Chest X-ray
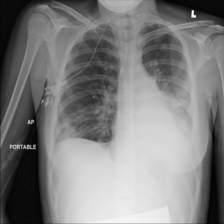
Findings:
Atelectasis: negative
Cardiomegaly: negative
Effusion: positive
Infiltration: negative
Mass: negative
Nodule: positive
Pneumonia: negative
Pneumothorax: negative
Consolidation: negative
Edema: negative
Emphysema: negative
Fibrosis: negative
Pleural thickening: negative
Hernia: negative